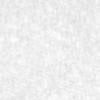
Label: no_change